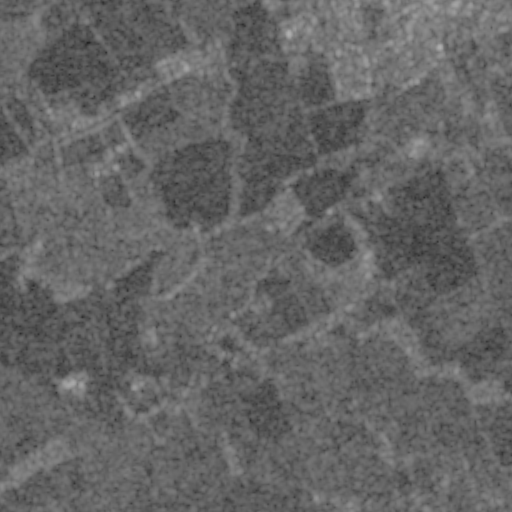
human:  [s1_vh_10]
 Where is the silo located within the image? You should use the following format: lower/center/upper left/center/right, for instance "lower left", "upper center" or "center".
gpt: The silo is located in the upper right of the image.
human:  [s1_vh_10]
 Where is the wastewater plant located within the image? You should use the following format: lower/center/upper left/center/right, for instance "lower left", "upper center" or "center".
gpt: The wastewater plant is located in the upper right of the image.
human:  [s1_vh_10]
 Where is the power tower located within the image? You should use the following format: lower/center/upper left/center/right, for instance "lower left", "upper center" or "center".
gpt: There is no power tower in the image.

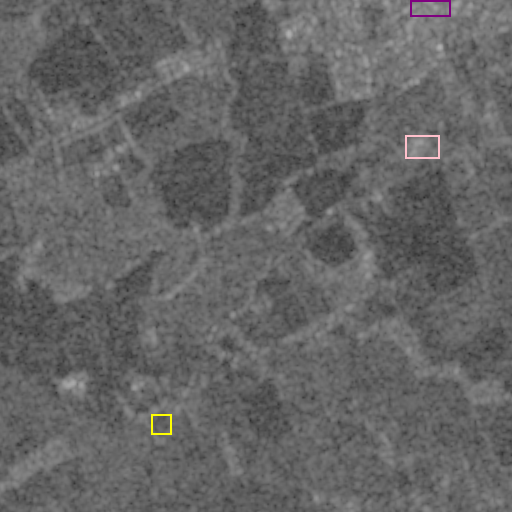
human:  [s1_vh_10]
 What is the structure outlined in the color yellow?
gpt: The structure outlined in yellow is a park.
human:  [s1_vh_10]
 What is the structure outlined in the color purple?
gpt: The structure outlined in purple is a parking lot.
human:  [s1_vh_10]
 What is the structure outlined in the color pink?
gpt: The structure outlined in pink is a wastewater plant.
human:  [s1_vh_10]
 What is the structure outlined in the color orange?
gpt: There is no orange outline.